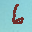
Label: 6